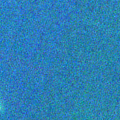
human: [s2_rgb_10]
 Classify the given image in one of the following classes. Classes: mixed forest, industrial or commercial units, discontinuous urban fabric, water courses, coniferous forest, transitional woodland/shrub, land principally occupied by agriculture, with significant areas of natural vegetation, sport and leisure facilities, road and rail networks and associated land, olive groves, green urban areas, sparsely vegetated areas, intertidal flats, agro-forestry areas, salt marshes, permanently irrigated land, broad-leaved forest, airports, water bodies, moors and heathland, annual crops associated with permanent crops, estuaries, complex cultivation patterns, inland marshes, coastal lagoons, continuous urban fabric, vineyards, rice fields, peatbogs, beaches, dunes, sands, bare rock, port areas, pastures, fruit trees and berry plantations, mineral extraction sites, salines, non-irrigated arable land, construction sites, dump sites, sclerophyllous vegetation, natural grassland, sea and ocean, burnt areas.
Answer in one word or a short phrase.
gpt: sea and ocean